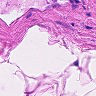
Metastatic tissue present: no